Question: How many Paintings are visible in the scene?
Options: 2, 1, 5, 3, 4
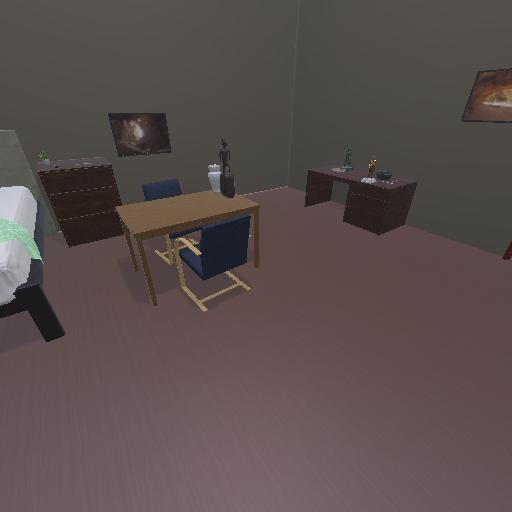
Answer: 2